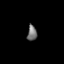
Tissue: lung
Cell type: Epithelial cells
Senescence score: 0.1827
Nuclear area (px): 147
Mean DAPI intensity: 112.871